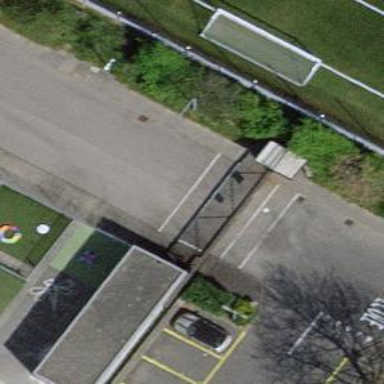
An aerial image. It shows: Gate.